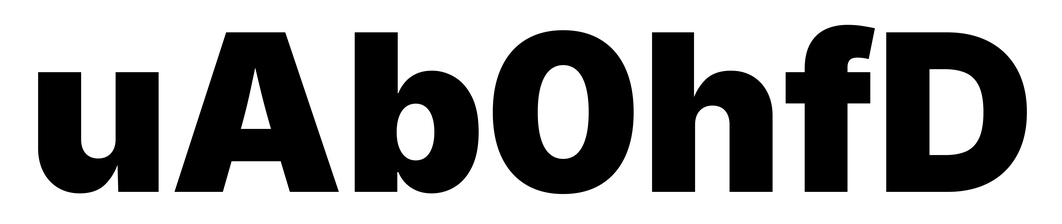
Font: Inter_Black